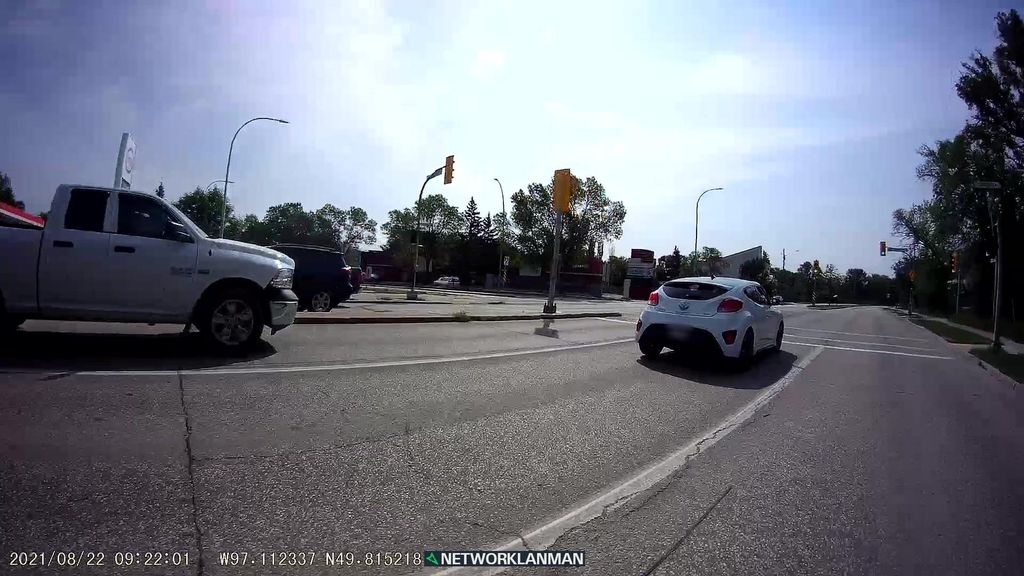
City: winnipeg